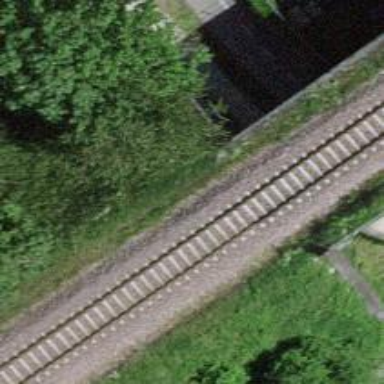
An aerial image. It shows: Rail on embankment with electrified contact lines.